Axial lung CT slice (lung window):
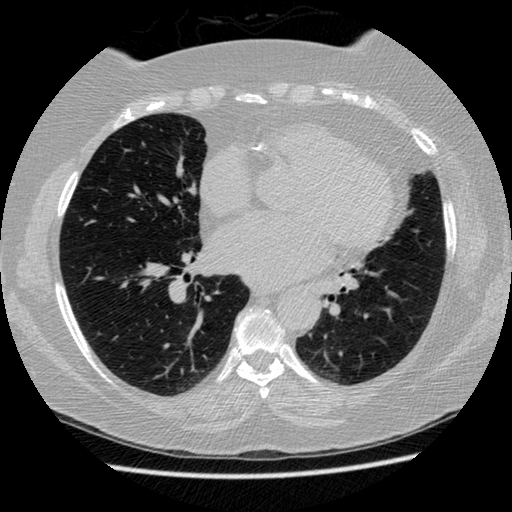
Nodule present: no